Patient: sex M, age 65
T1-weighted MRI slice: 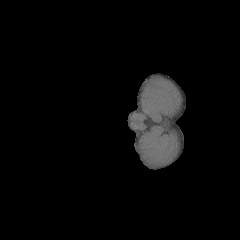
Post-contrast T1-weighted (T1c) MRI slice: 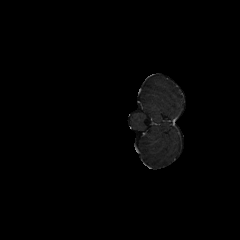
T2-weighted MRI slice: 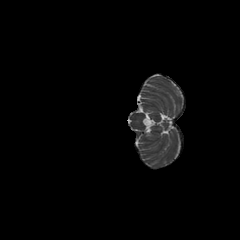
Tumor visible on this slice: no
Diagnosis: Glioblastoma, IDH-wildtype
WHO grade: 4